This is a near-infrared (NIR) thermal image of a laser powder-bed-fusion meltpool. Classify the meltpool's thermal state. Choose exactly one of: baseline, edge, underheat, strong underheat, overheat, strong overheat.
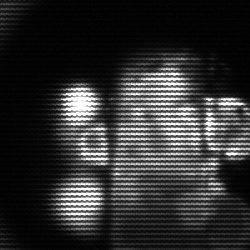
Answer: strong underheat